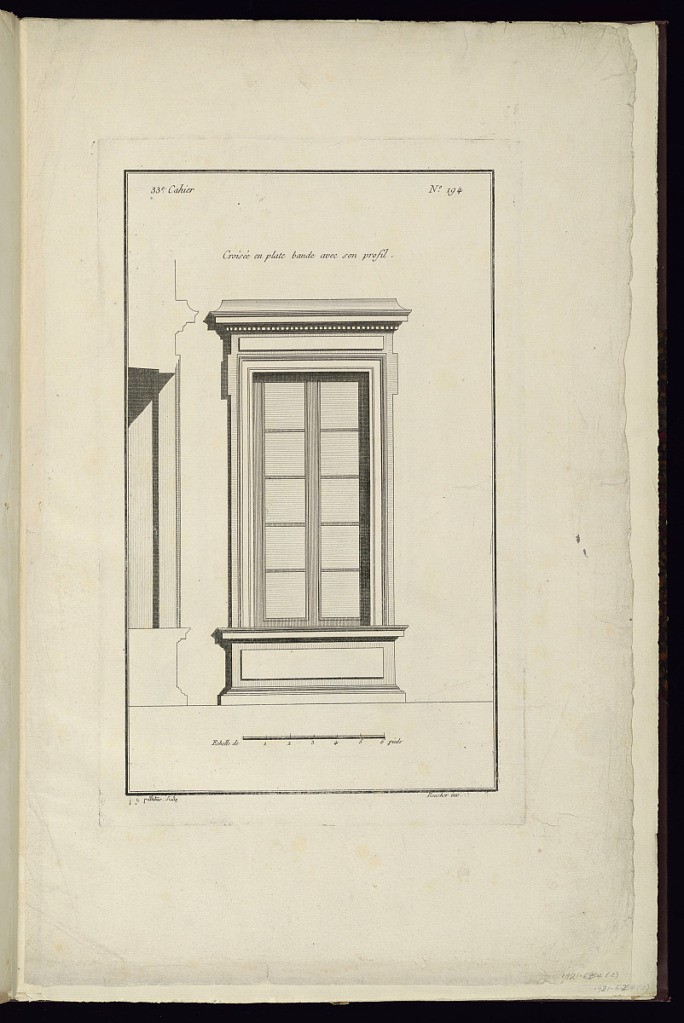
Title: Croisée en plate bande avec son profil
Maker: Juste-François Boucher, French, 1736 – 1782
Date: ca. 1775
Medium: Engraving on off white laid paper
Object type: Print
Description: Design for casement windows. At left is the profile of the window. The plate is signed.